Question: I've been following this tutorial (<URL> to learn MEAN stack. I am using express on port 3000 and angular on port 4200 so I had to make a few changes to my client/src/app/authentication.service.ts file so that it tries to post at port 3000.
'''
private request(method: 'post' | 'get', type: 'login' | 'register' | 'profile', user?: TokenPayload): Observable<any> {
let base;
if (method === 'post') {
base = this.http.post("http://localhost:3000" + '/api/${type}', user);
} else {
base = this.http.get("http://localhost:3000" + '/api/${type}', { headers: { Authorization: 'Bearer ${this.getToken()}' } });
}
const request = base.pipe(
map((data: TokenResponse) => {
if (data.token) {
this.saveToken(data.token);
}
return data;
})
);
return request;
}
'''
I was able to fix the CORS error with the <URL> package but now I check dev tools and it just shows "stalled" until I get an error.

No clue on what to do yet.
[1/29 UPDATE]
I've narrowed the connection error to a few lines of code but searching through my chrome dev console cannot seem to find an error that I know how to chase.
My form on register.component.html
'''
<form (submit)="register()">
<div class="form-group">
<label for="name">Full name</label>
<input type="text" class="form-control" name="name" placeholder="Enter your name" [(ngModel)]="credentials.name">
</div>
<div class="form-group">
<label for="email">Email address</label>
<input type="email" class="form-control" name="email" placeholder="Enter email" [(ngModel)]="credentials.email">
</div>
<div class="form-group">
<label for="password">Password</label>
<input type="password" class="form-control" name="password" placeholder="Password" [(ngModel)]="credentials.password">
</div>
<button type="submit" class="btn btn-default">Register!</button>
</form>
'''
Form triggers register function in register.component.ts
'''
export class RegisterComponent {
credentials: TokenPayload = {
email: '',
name: '',
password: ''
};
constructor(private auth: AuthenticationService, private router: Router) {}
register() {
this.auth.register(this.credentials).subscribe(() => {
console.log("good");
this.router.navigateByUrl('/profile');
}, (err) => {
console.error(err);
console.error("there was an error trying to register user");
console.error(this.credentials);
});
}
}
'''
Console does not print "good", meaning that the connection stalls here
'''
this.auth.register(this.credentials).subscribe(() => {
'''
In the chrome dev console, I get "failed to load response data" under the preview and response tab.
I have an error in my application and the chrome dev console error message prints "Http failure response for <URL>: 0 Unknown Error". Need to know how to find specific error.
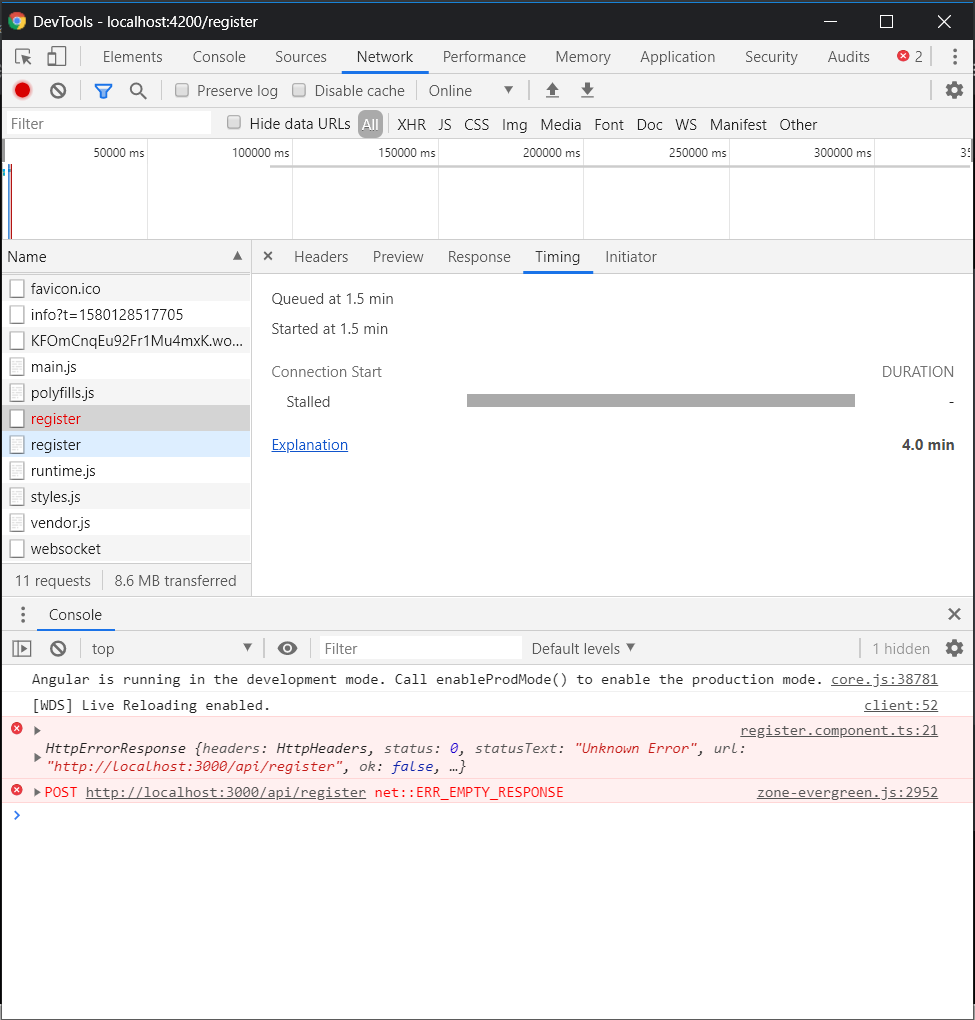
Answer: After seeing that there wasn't any information loading from the backend of the app, I thought there might have been something up with my app.js file.
Placed my packages in this order and the request went through.
'''
app.use(logger('dev'));
app.use(bodyParser.json());
app.use(bodyParser.urlencoded({ extended: false }));
app.use(cookieParser());
app.use(cors());
'''
Still haven't seen the data saved in the database but that's another question for a different post.